Question: I have a wpf application in which I'd like to convert a color of radio button to (Green/Red) compared to a boolean value :
'''
<UserControl.Resources>
<BooleanToVisibilityConverter x:Key="BooleanToVisibilityConverter"/>
<local:BooleanToColorConverter x:Key="ToColorConverter"/>
</UserControl.Resources>
...........
<DataGridCheckBoxColumn Header="Statut" Binding="{Binding IsOnline, Mode=OneWay, UpdateSourceTrigger=LostFocus}" IsReadOnly="True"/>
<DataGridTemplateColumn>
<DataGridTemplateColumn.CellTemplate>
<DataTemplate>
<RadioButton Foreground="{Binding IsOnline, Mode=OneWay, UpdateSourceTrigger=LostFocus, Converter={StaticResource ToColorConverter}}" IsChecked="True" >
</RadioButton>
</DataTemplate>
</DataGridTemplateColumn.CellTemplate>
</DataGridTemplateColumn>
'''
And I added this converter :
'''
public class BooleanToColorConverter : IValueConverter
{
public object Convert(object value, Type targetType, object parameter, System.Globalization.CultureInfo culture)
{
bool blnIsConnected = (bool)value;
return (blnIsConnected == true) ? Brushes.Green : Brushes.Red;
}
public object ConvertBack(object value, Type targetType, object parameter, System.Globalization.CultureInfo culture)
{
return (value == Brushes.Green) ? true : false;
}
}
'''
I get as a result :

I get the blue color in all the cases !!
1. What is the problem with my code?
2. How can I fix it?
I tried to edit the radio button template like this
'''
<DataGridCheckBoxColumn Header="Statut" Binding="{Binding IsOnline, Mode=OneWay, UpdateSourceTrigger=LostFocus}" IsReadOnly="True"/>
<DataGridTemplateColumn>
<DataGridTemplateColumn.CellTemplate>
<DataTemplate>
<RadioButton IsChecked="True" >
<Style TargetType="{x:Type RadioButton}">
<Setter Property="Template">
<Setter.Value>
<ControlTemplate TargetType="{x:Type RadioButton}">
<BulletDecorator Background="Transparent">
<BulletDecorator.Bullet>
<Grid Width="13" Height="13">
<Ellipse x:Name="CheckMark" Margin="4" Visibility="Collapsed">
<Ellipse.Fill>
<SolidColorBrush Color="{Binding IsOnline, UpdateSourceTrigger=LostFocus, Converter={StaticResource ToColorConverter}}" />
</Ellipse.Fill>
</Ellipse>
</Grid>
</BulletDecorator.Bullet>
</BulletDecorator>
</ControlTemplate>
</Setter.Value>
</Setter> </Style>
</RadioButton>
</DataTemplate>
</DataGridTemplateColumn.CellTemplate>
</DataGridTemplateColumn>
'''
I get the same result
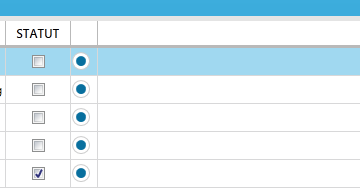
Answer: 1) You should specify 'DataContext' for child of your 'DataGridTemplateColumn' item. By default it takes parent context (your ViewModel for example). Solution:
'''
<DataGridTemplateColumn>
<DataGridTemplateColumn.CellTemplate>
<DataTemplate>
<Grid DataContext="{Binding}">
...
</Grid>
</DataTemplate>
</DataGridTemplateColumn.CellTemplate>
</DataGridTemplateColumn>
'''
2) You can draw only 'BulletDecorator' withour RadioButton (and final solution is):
'''
<DataGridTemplateColumn>
<DataGridTemplateColumn.CellTemplate>
<DataTemplate >
<BulletDecorator DataContext="{Binding}">
<BulletDecorator.Bullet>
<Ellipse x:Name="CheckMark" Margin="4" Visibility="Visible"
Width="10" Height="10"
Fill="{Binding IsOnline, Mode=OneWay, UpdateSourceTrigger=PropertyChanged, Converter={StaticResource ToColorConverter}}"></Ellipse>
</BulletDecorator.Bullet>
</BulletDecorator>
</DataTemplate>
</DataGridTemplateColumn.CellTemplate>
</DataGridTemplateColumn>
'''
Result: <URL>